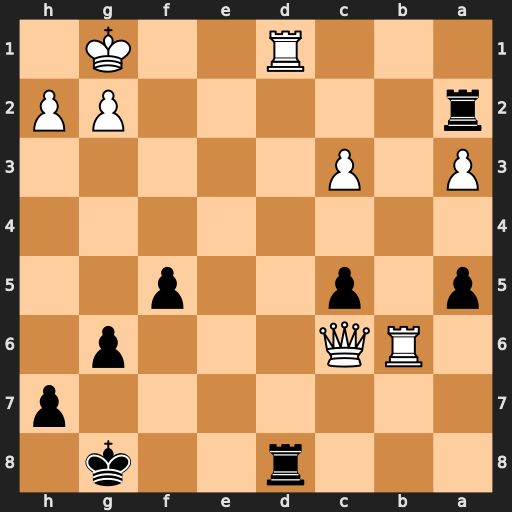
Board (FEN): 3r2k1/7p/1RQ3p1/p1p2p2/8/P1P5/r5PP/3R2K1
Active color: b
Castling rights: -
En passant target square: -
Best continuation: Rxd1#